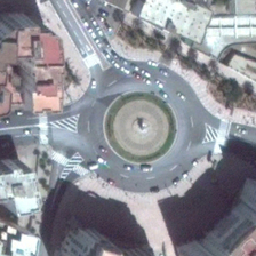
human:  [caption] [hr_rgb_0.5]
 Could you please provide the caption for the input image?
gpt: A gray square with a circular belt of plants, and a lot of cars

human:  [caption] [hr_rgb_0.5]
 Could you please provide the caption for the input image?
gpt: It's a gray square with a round plant belt and lots of cars

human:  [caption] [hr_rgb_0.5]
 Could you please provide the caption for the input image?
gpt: The quadrilateral has a lot of bands.

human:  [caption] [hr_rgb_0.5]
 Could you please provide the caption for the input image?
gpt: A grey square with a circular belt and many cars in a plant

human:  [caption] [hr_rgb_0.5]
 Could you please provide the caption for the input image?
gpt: A gray square with a circular belt of plants, and many cars